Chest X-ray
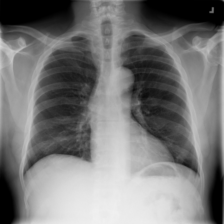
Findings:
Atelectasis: negative
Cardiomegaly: negative
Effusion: negative
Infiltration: negative
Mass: negative
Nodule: negative
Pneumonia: negative
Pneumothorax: negative
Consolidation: negative
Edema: negative
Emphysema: negative
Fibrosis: negative
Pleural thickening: negative
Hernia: negative